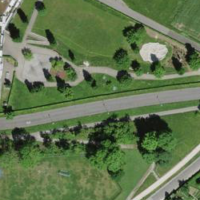
EUNIS habitat code: 53
Species observed at this site:
Clinopodium vulgare
Buteo buteo